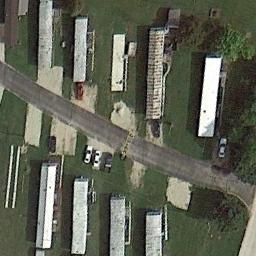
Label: mobile_home_park